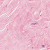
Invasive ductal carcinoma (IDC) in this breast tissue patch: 0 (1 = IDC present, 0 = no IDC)